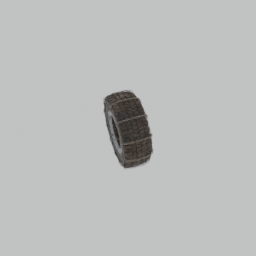
Label: mechanical